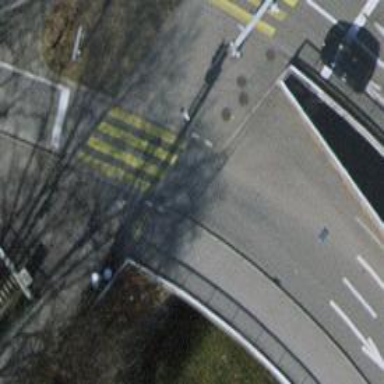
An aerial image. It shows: Road with traffic signals and zebra crossing with traffic signals.